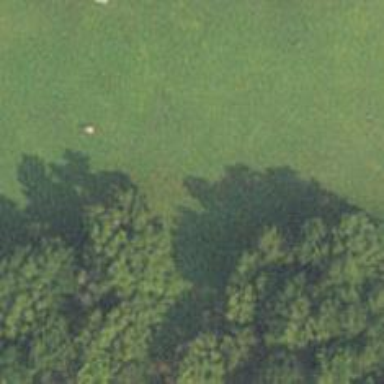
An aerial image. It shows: Disc golf hole.